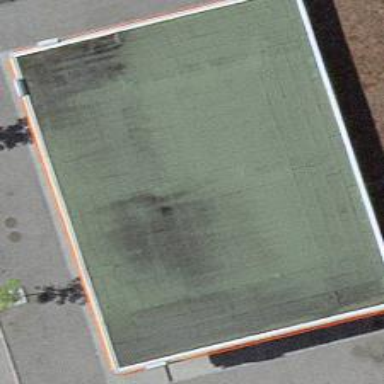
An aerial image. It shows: View of roof of building.